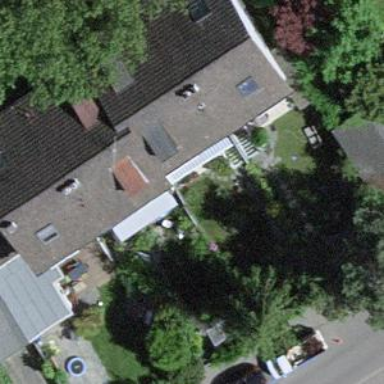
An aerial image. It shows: Terrace building.